Aerial crown-view tile of a tropical tree (Barro Colorado Island, Panama), acquired 20240611:
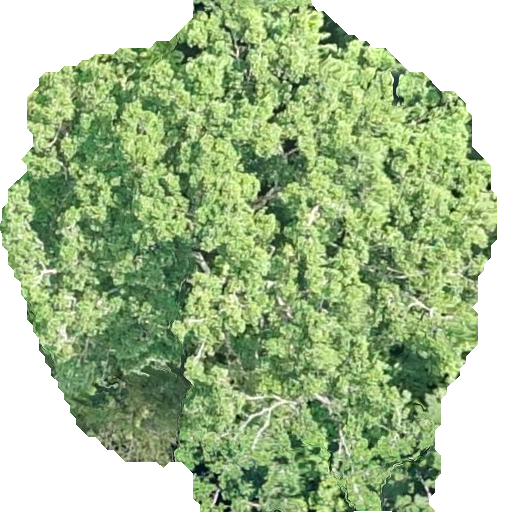
Species: Brosimum alicastrum
GBIF accepted scientific name: Brosimum alicastrum
Crown area: 308.992 m²